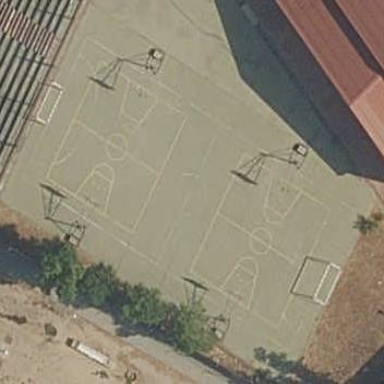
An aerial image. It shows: Paved pitch designed for basketball and soccer activities.